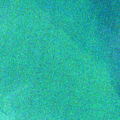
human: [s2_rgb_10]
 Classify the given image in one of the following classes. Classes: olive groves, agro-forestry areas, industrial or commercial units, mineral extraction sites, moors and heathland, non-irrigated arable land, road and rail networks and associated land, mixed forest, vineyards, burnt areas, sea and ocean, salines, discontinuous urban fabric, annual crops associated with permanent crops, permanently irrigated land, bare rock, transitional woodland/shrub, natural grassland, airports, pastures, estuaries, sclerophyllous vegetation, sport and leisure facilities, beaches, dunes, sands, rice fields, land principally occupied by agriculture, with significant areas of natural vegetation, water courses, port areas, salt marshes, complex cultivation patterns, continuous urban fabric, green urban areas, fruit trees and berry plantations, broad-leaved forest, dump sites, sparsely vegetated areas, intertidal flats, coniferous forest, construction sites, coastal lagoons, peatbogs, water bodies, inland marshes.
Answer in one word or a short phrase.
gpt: sea and ocean